Question: when i runs the index.html i'm getting only a pie chart but with no color description .
can anyone please tell me how bring the color Symbol-outline like as shown below

my code is as given below
'''
<!DOCTYPE html>
<html lang="en">
<head>
<meta charset="UTF-8"/>
<title>Ext.chart.series.Pie Example</title>
<link rel="stylesheet" href="http://cdn.sencha.io/try/extjs/4.1.0/resources/css/ext-all-gray.css"/>
<script src="http://cdn.sencha.io/try/extjs/4.1.0/ext-all-debug.js"></script>
<script src="app.js"></script>
</head>
<body>
<div id="myExample"></div>
</body>
</html>
'''
'''
Ext.onReady(function() {
var store = Ext.create('Ext.data.JsonStore', {
fields: ['name', 'data'],
data: [{
'name': 'metric one',
'data': 10
}, {
'name': 'metric two',
'data': 7
}, {
'name': 'metric three',
'data': 5
}, {
'name': 'metric four',
'data': 2
}, {
'name': 'metric five',
'data': 27
}]
});
Ext.create('Ext.chart.Chart', {
renderTo: 'myExample',
width: 500,
height: 350,
animate: true,
store: store,
theme: 'Base:gradients',
series: [{
type: 'pie',
angleField: 'data',
showInLegend: true,
tips: {
trackMouse: true,
width: 140,
height: 28,
renderer: function(storeItem, item) {
// calculate and display percentage on hover
var total = 0;
store.each(function(rec) {
total += rec.get('data');
});
this.setTitle(storeItem.get('name') + ': ' + Math.round(storeItem.get('data') / total * 100) + '%');
}
},
highlight: {
segment: {
margin: 20
}
},
label: {
field: 'name',
display: 'rotate',
contrast: true,
font: '18px Arial'
}
}]
});
});
'''
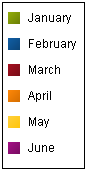
Answer: You forgot to add legend config
'''
...
height: 350,
legend: {
position: 'right'
},
...
'''
<URL>
UPD:
'''
Ext.define('myStore', {
extend: 'Ext.data.Store',
model: 'myModel',
proxy: {
type: 'ajax',
api: {
read: '/urlhere'
},
reader: {
type: 'json',
root: 'data',
successProperty: 'success',
totalProperty: 'total'
}
}
});
'''
expected data: {data: json array here, success: true/false, total: 123}